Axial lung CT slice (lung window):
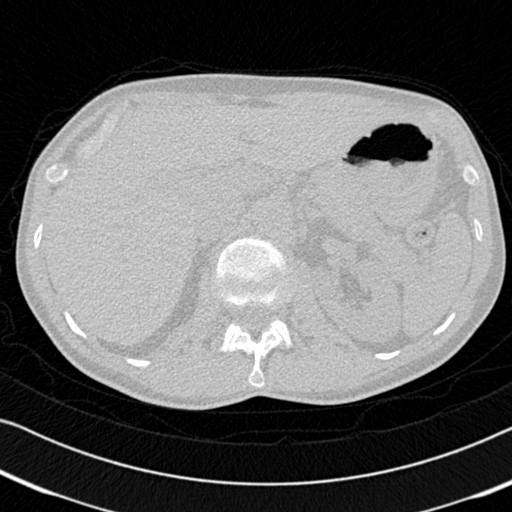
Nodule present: no